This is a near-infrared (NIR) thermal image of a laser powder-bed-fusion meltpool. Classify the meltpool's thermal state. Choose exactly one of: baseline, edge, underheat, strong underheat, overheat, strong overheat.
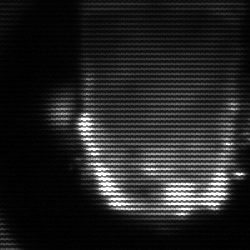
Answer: baseline